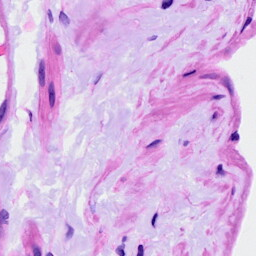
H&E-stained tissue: Ovarian